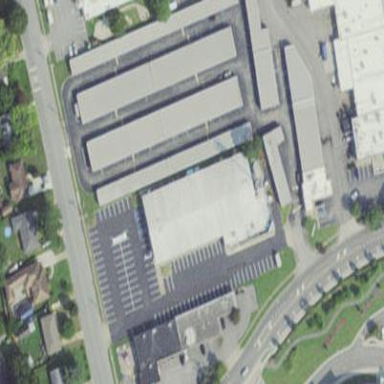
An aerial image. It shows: Commercial building.